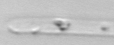
Label: Cerataulina_pelagica